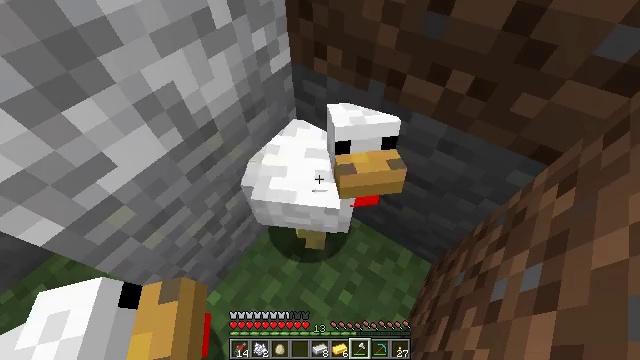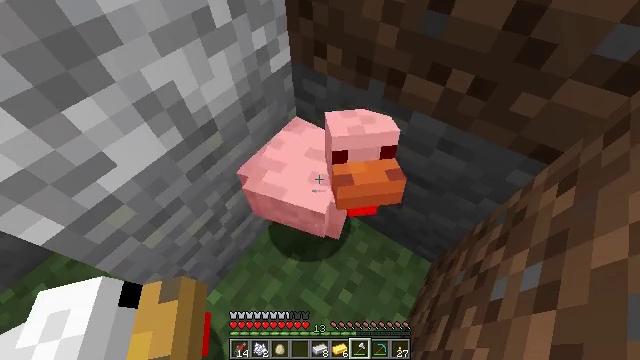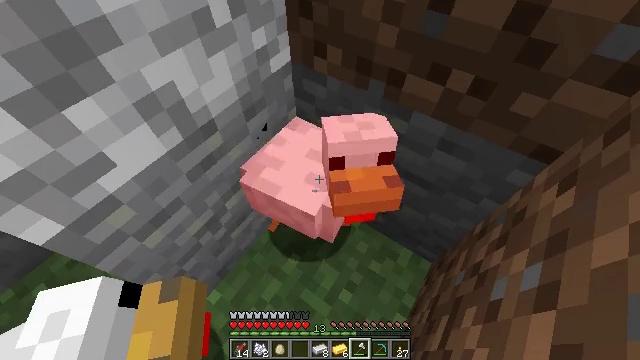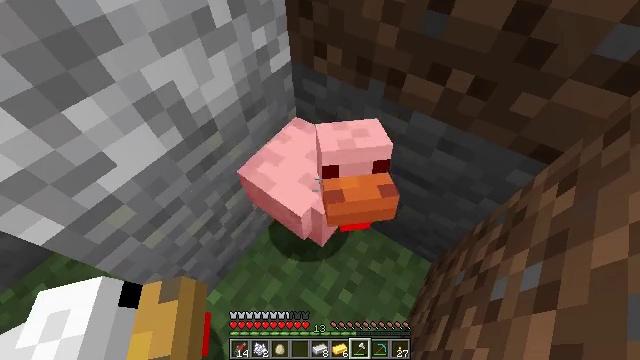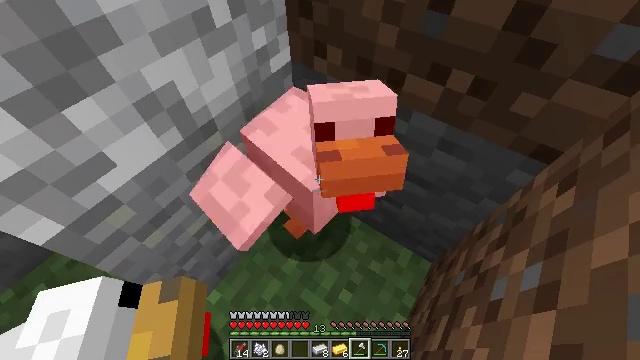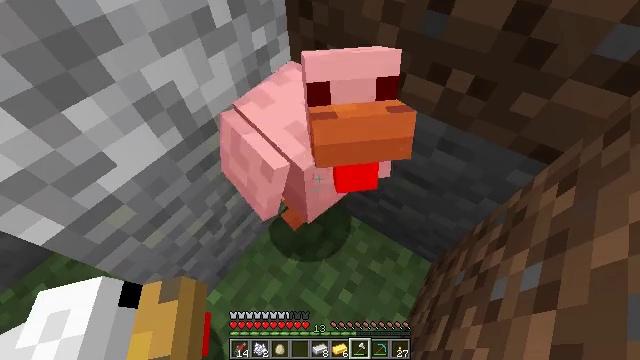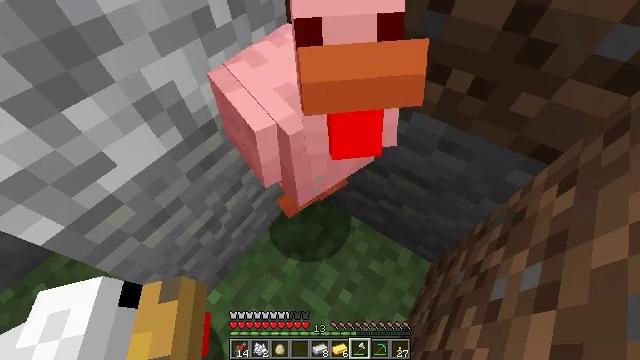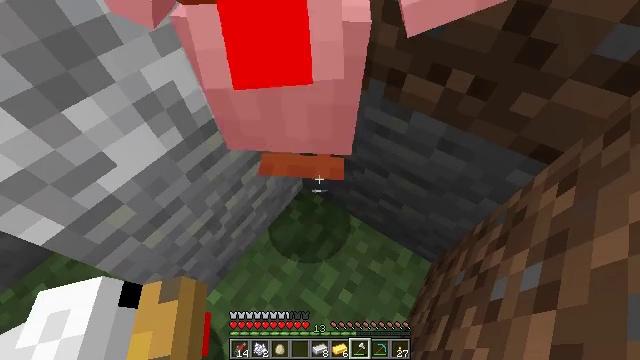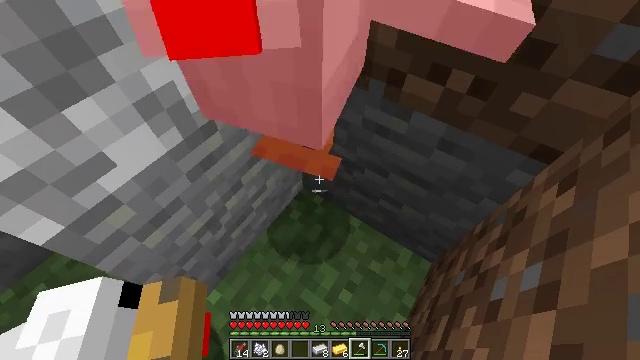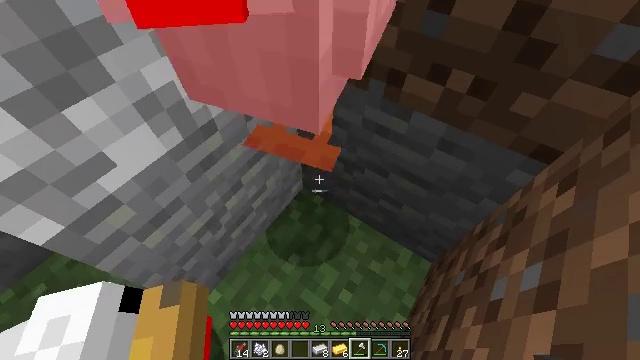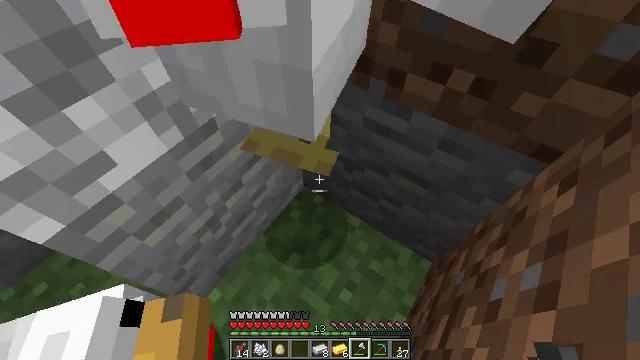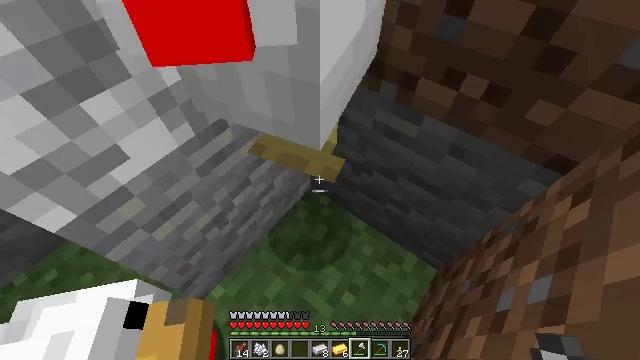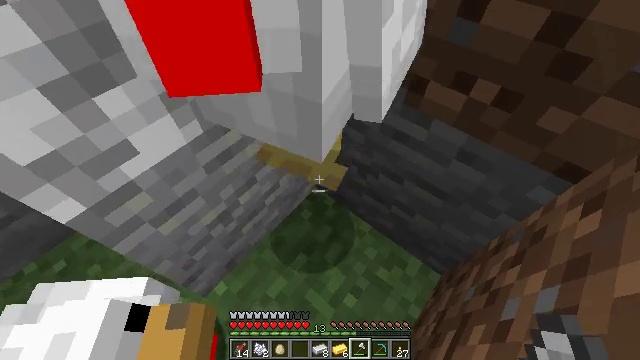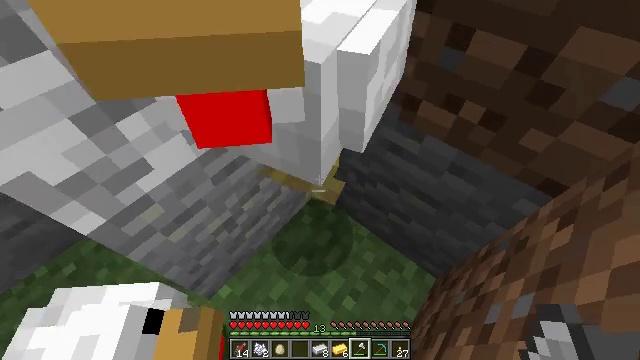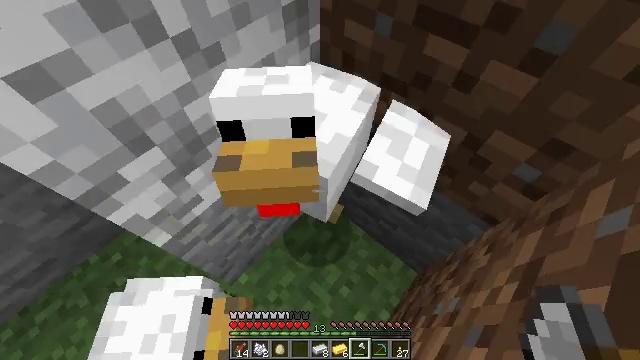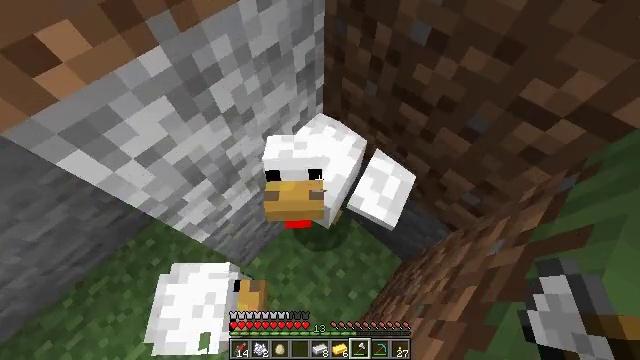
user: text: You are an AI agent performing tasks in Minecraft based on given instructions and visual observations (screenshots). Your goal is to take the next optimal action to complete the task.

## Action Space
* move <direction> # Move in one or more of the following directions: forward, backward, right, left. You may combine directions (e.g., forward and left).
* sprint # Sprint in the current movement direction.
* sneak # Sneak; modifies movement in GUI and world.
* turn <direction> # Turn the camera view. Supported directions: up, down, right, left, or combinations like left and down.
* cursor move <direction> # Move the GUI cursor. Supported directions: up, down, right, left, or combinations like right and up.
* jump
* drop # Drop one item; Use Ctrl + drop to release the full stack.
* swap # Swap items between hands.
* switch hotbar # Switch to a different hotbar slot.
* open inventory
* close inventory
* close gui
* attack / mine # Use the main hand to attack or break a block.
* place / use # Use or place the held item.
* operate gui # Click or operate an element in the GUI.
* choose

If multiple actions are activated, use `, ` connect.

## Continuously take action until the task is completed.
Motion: motion action
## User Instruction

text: Hunt a chicken.
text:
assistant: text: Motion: attack / mine
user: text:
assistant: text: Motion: attack / mine
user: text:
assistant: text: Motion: attack / mine
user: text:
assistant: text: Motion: no_op
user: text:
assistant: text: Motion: no_op
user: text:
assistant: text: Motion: no_op
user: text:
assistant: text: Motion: no_op
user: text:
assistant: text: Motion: no_op
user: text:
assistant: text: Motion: no_op
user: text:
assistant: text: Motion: no_op
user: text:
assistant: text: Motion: turn left
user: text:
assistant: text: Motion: turn left
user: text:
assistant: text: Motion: jump
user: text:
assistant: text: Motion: turn left and down, jump
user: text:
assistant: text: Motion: turn left and down, jump
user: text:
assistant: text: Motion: turn down, jump
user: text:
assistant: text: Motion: turn down, jump
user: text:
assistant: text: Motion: turn down, attack / mine, jump
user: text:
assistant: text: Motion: turn left and down, attack / mine
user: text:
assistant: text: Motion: attack / mine
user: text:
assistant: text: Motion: attack / mine
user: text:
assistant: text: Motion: attack / mine
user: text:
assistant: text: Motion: attack / mine